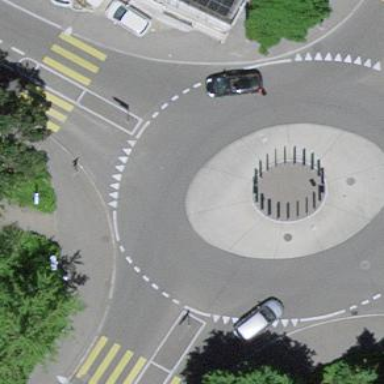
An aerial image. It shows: Secondary road with asphalt surface leading to roundabout.